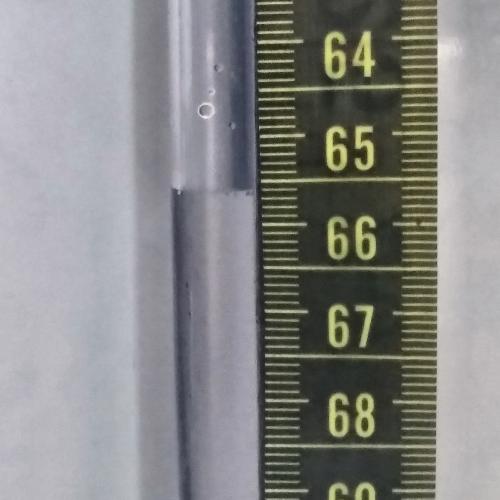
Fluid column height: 65.6 cm